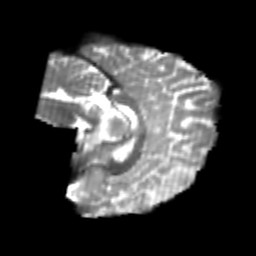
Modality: T2w
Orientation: sagittal
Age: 20
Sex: female
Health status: healthy
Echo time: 0.074 s